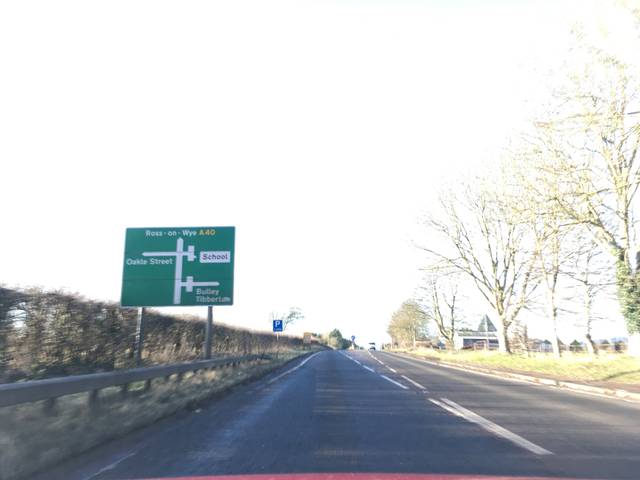
Region: United Kingdom
Coordinates: 51.866, -2.344